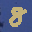
Label: 8